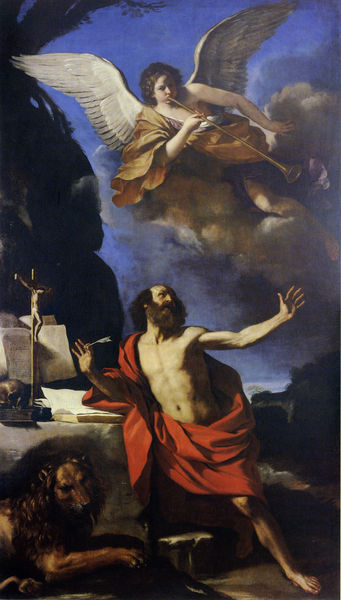
Titel: Die Vision des Heiligen Hieronymus
Künstler: Giovanni Francesco Barbieri Guercino
Standort: Rimini
Institution: Oratorio della Confraternita di San Girolamo
Schlagwörter: akt, baum, berg, blau, feder, felsen, flügel, fuß, hand, himmel, mann, nackt, schatten, umhang, weiß, wolken, gelb, landschaft, ocker, abend, braun, geste, grau, licht, nacht, orange, schwarz, stirn, tisch, haus, rot, tier, tuch, wolke, malerei, bart, arm, barock, bibel, federn, johannes, schädel, stein, vollbart, bild, instrument, tischtuch, öl, hügel, boden, gewand, gold, haare, pose, stoff, blatt, musik, fliegen, engel, mähne, bein, bücher, fels, hang, wüste, hocker, historienbild, glatze, nabel, barfuss, lendentuch, buch, kreuz, paul, offenbarung, gestik, gebet, stift, altar, geige, totenkopf, christus, jesus, kreuzigung, schreiben, manierismus, vision, messe, kruzifix, stachel, erscheinung, heiliger, gelehrter, löwe, erleuchtung, griffel, posaune, gekreuzigt, petrus, pfeil, blasen, gehäuse, auferstehung, hefte, trompete, eremit, retabel, daniel, hieronymus, apostel, bellini, dorn, evangelist, judas, himmel wolken, lukas, marcus, matthäus, caravaggio, himmlisch, kruzifixus, epiphanie, matthias, carravaggio, engheöposaune, guercino, tengel